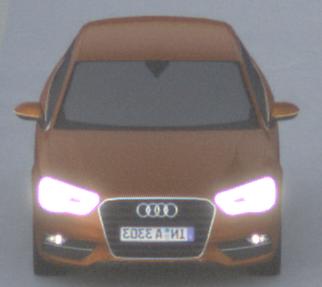
Make: Audi
Model: A3 1.2 TFSI
Detailed model: A3 (8V)
Model produced from: 2013/02
Model produced until: 2014/05
Doors: 3
Color: orange
Road condition: dry road
Daytime: sunrise or sunset
Contrast: low contrast